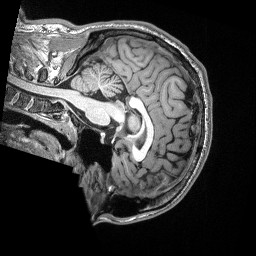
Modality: T1w
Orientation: sagittal
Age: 25
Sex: male